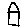
Label: house